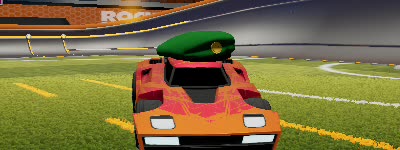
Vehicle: breakout